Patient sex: M
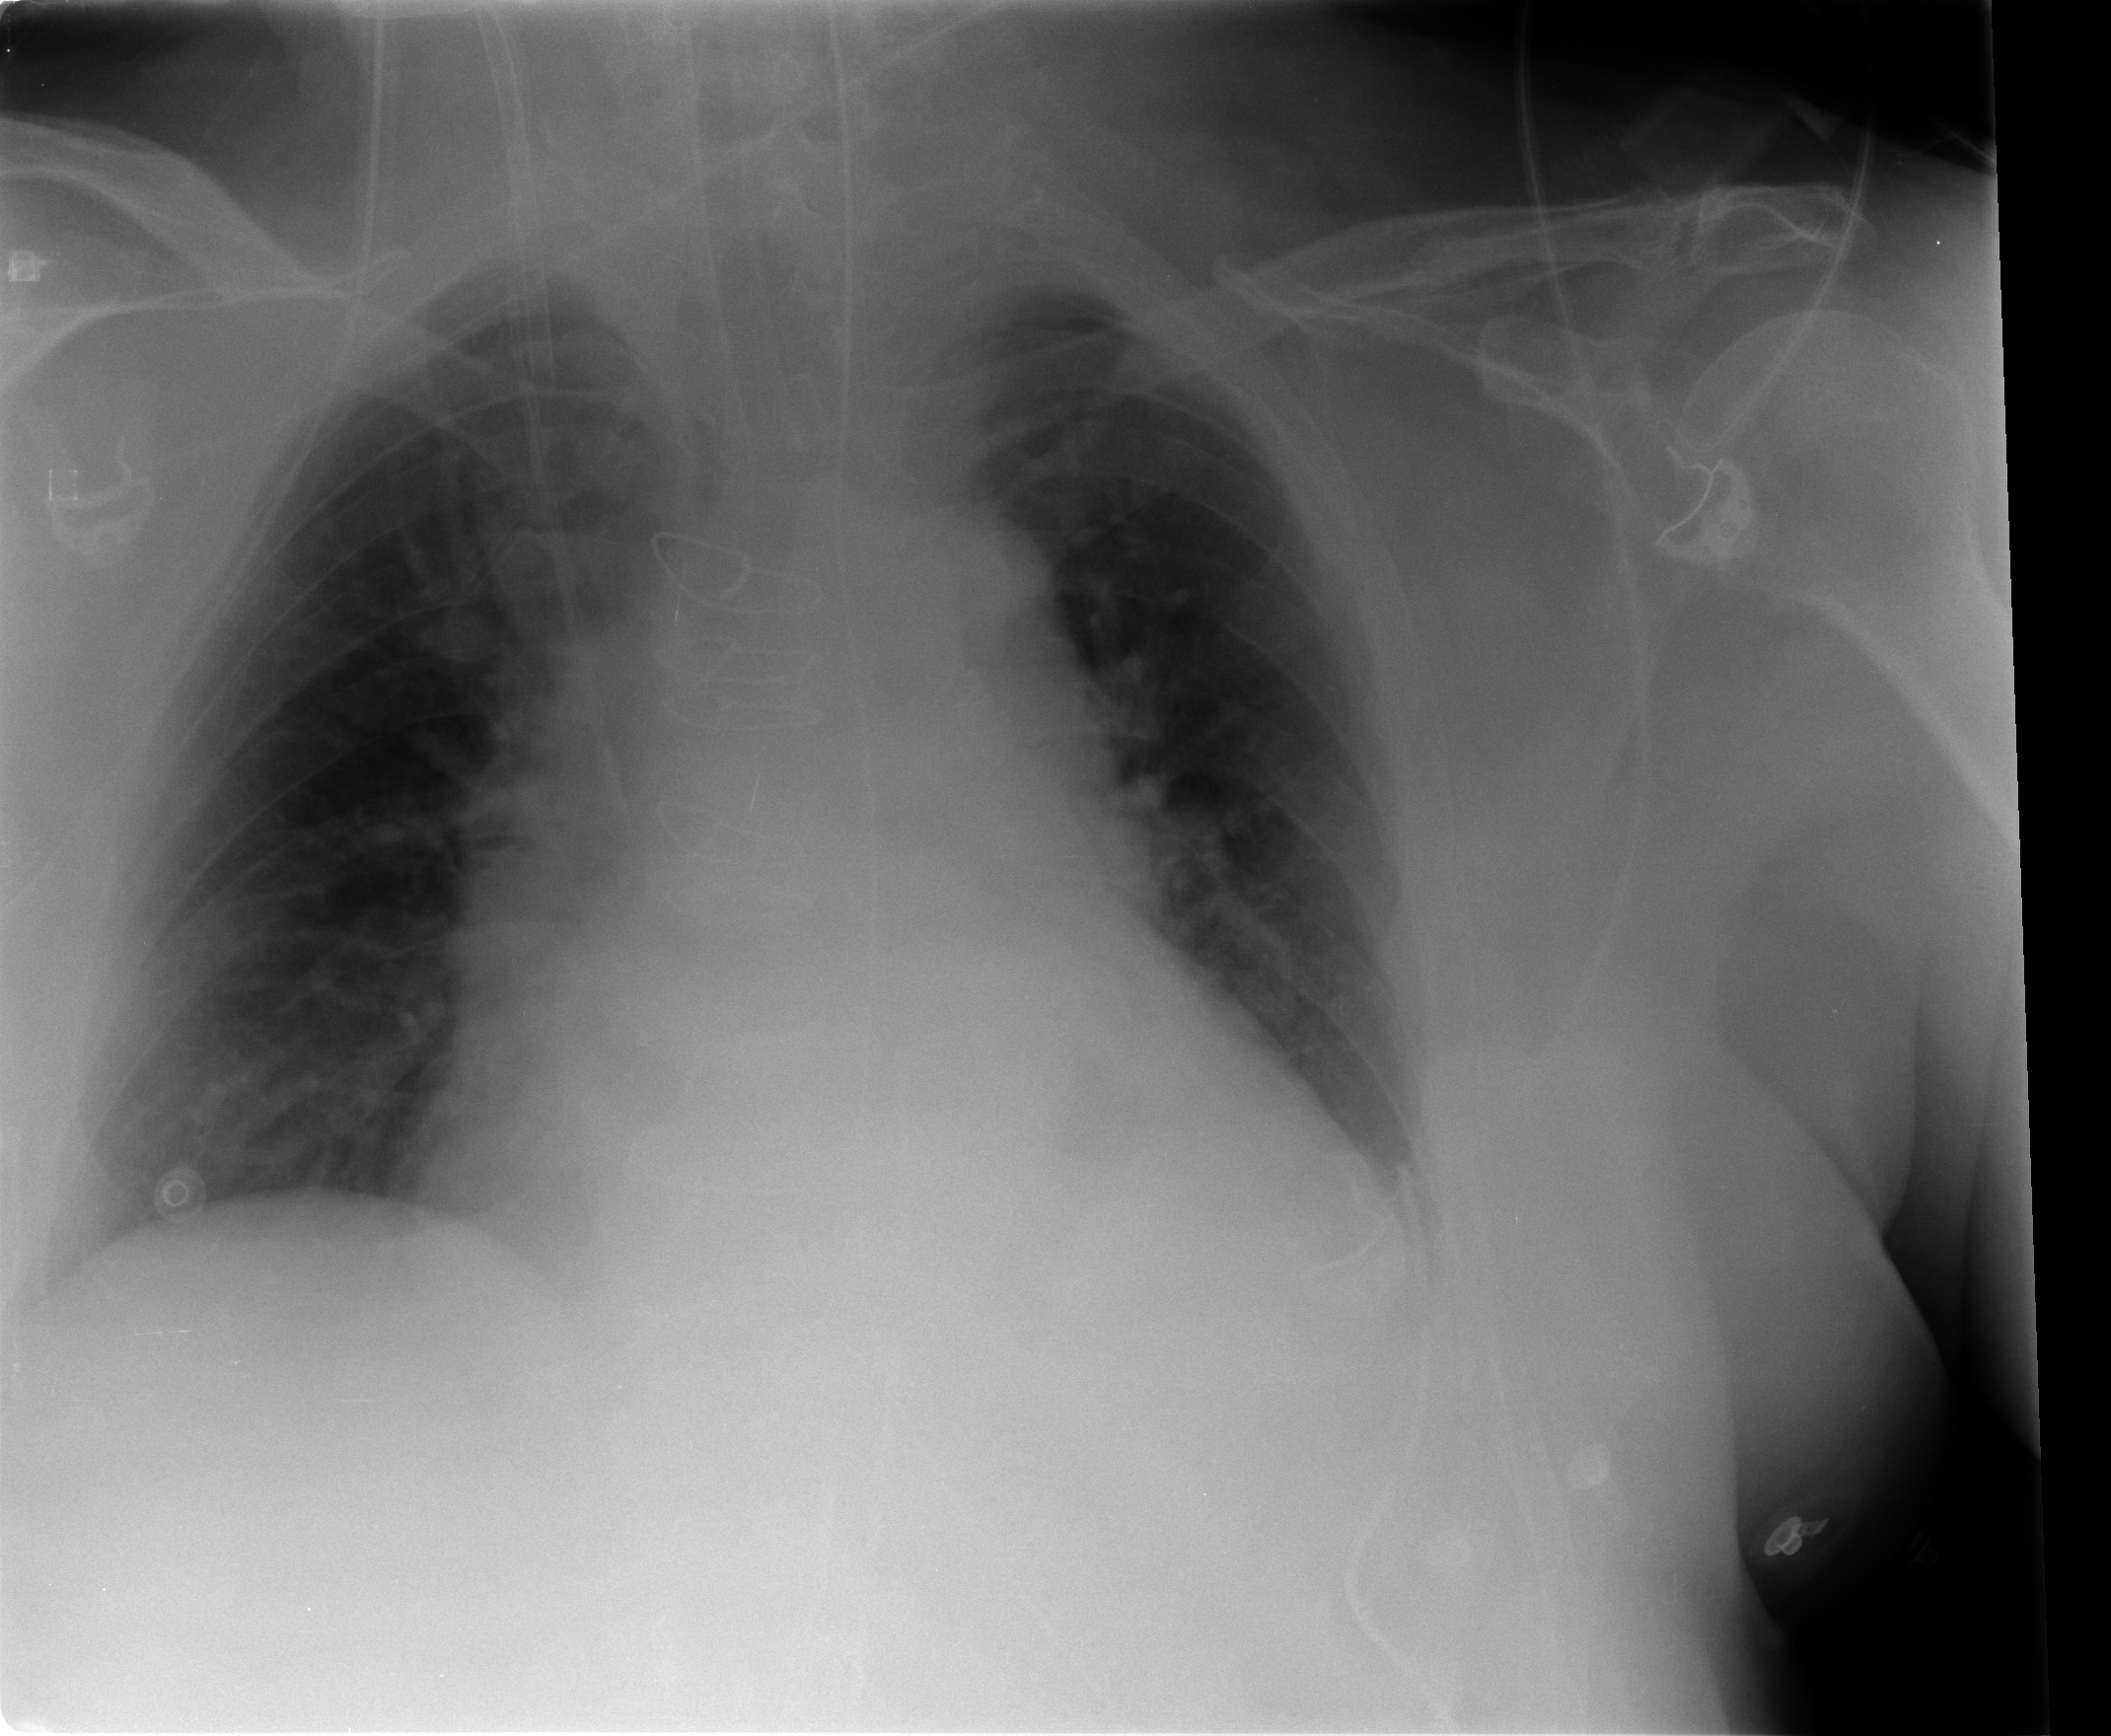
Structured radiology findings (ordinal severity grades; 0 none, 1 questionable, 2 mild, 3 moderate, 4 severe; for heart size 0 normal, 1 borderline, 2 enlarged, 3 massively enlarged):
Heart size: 3
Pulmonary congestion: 2
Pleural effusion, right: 0
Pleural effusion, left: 0
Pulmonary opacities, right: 0
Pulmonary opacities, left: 0
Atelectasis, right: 0
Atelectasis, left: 1